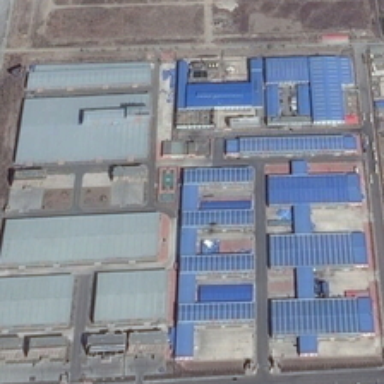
Many buildings are in an industrial area .